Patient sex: M
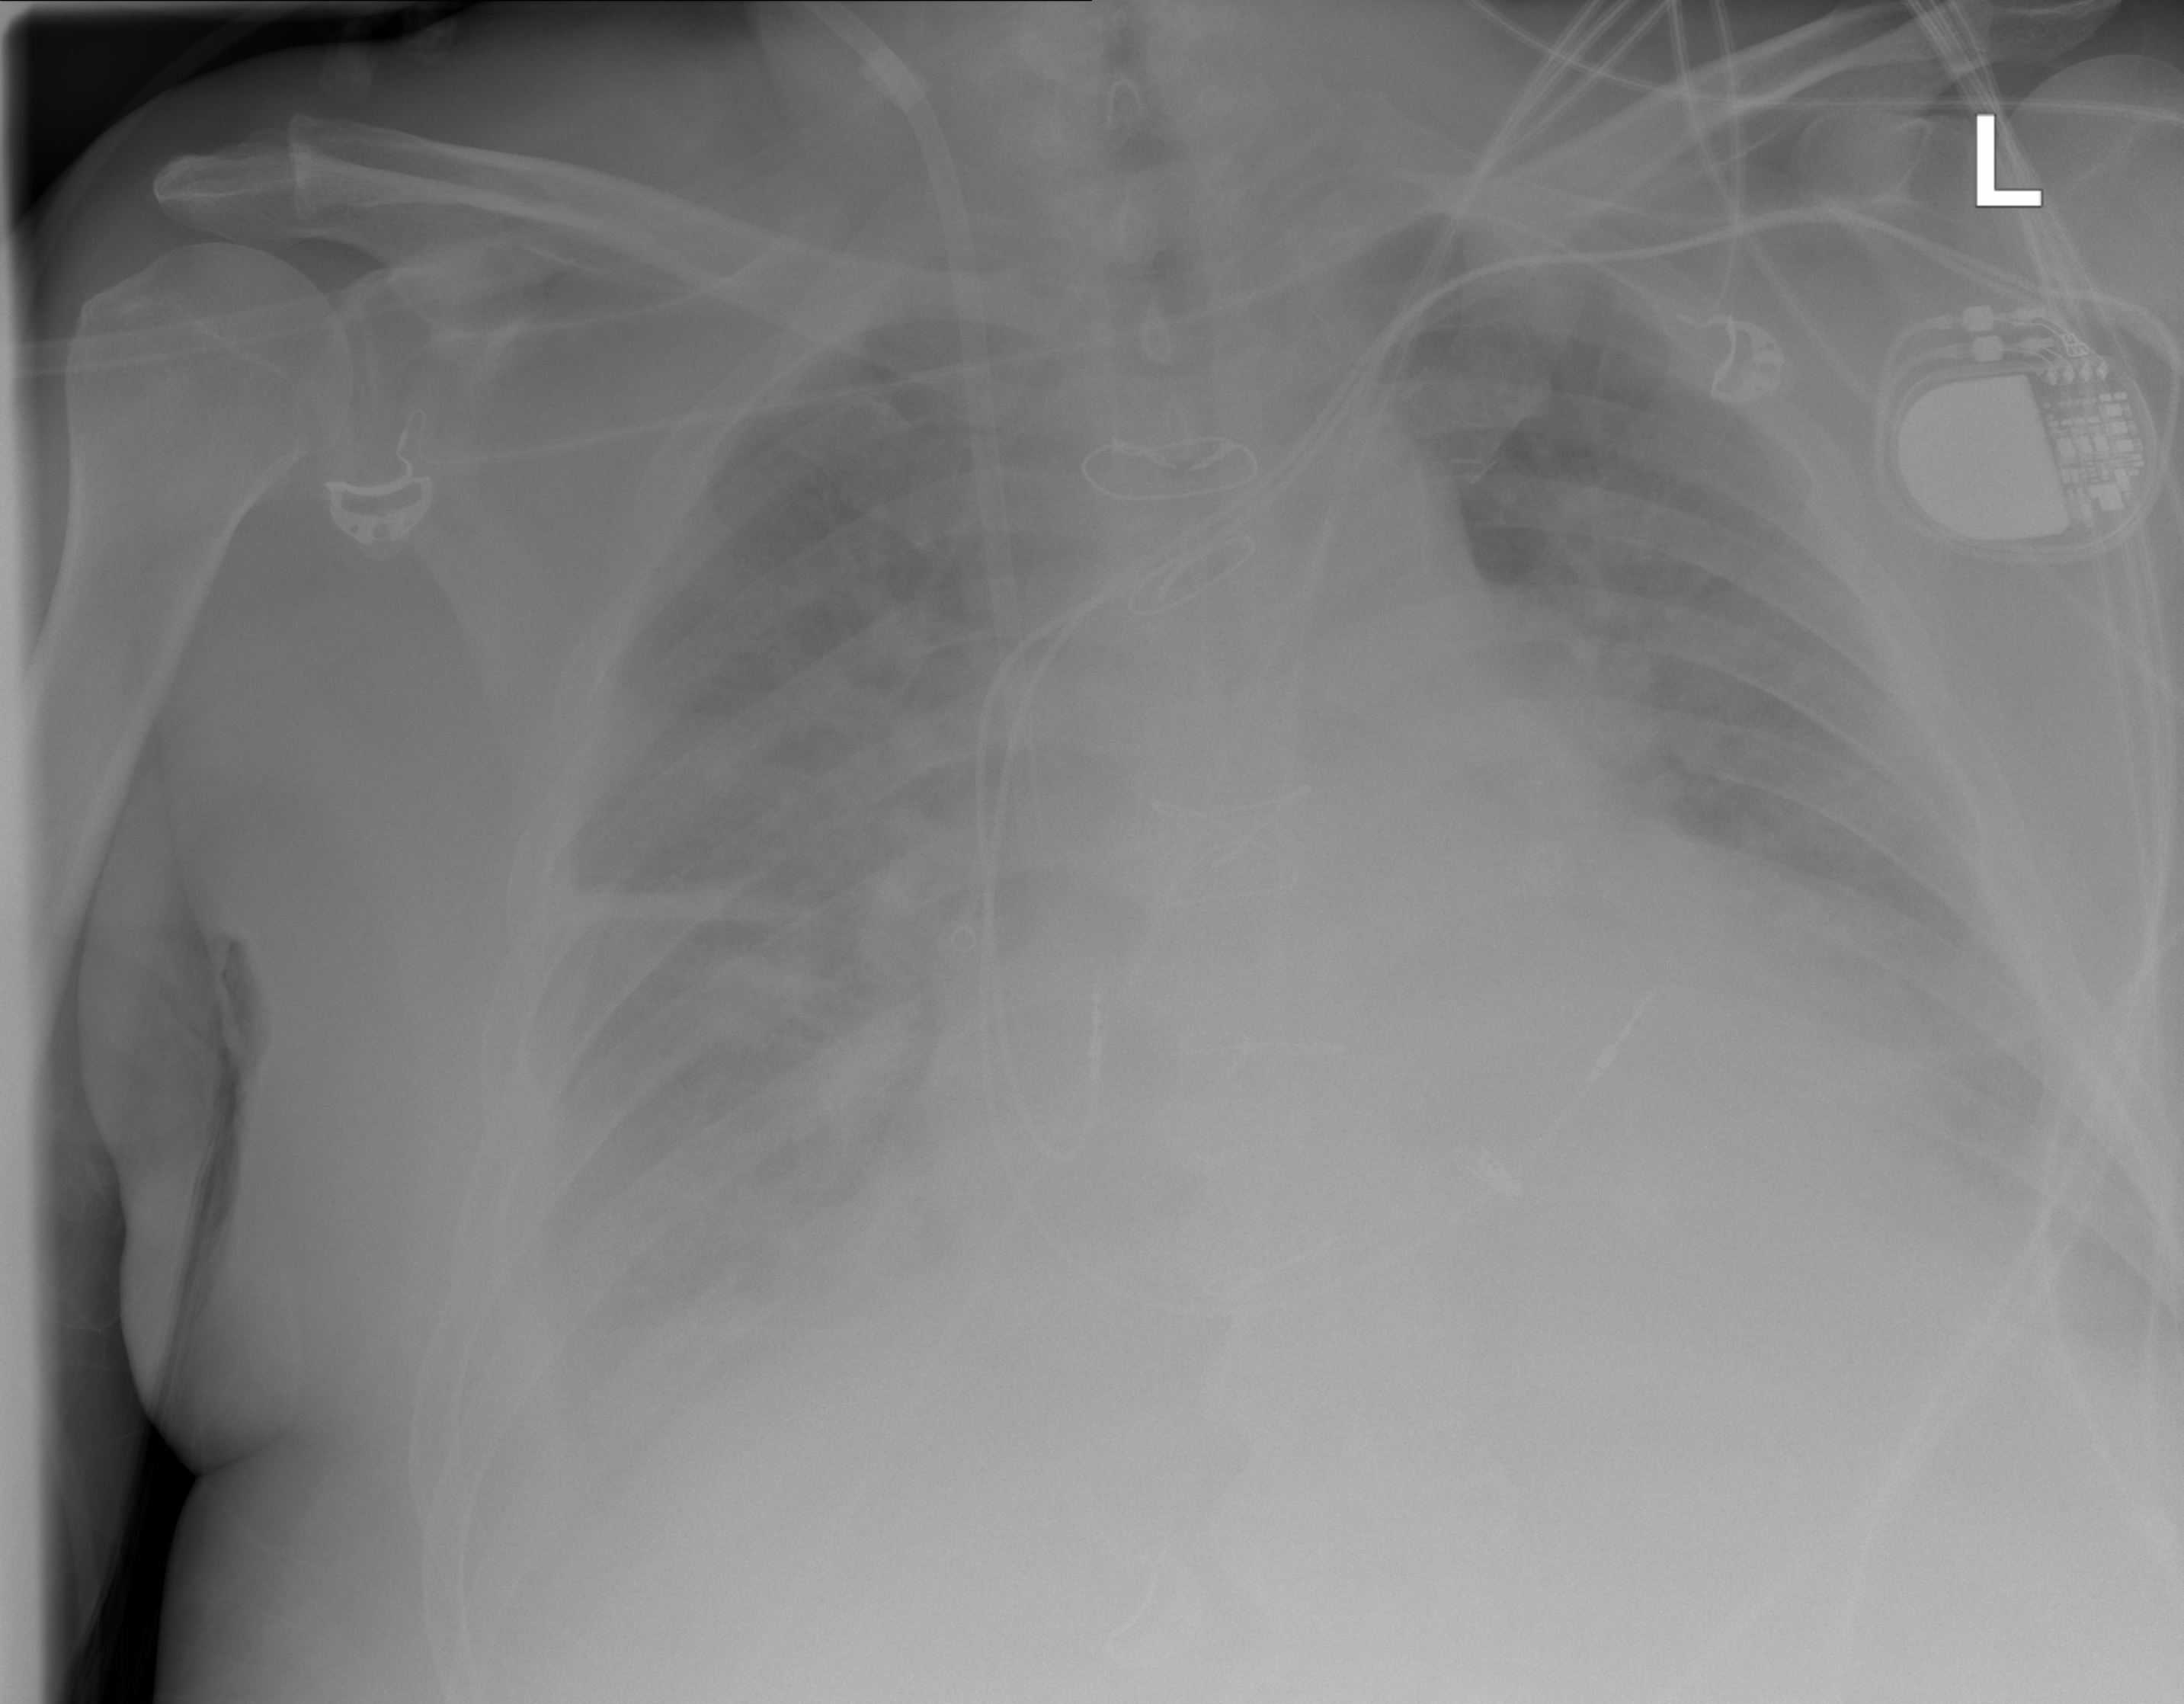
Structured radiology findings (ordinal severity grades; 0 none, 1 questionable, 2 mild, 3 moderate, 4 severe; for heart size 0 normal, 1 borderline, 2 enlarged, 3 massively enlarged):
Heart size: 2
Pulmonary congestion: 2
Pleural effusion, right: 2
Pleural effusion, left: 2
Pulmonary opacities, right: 2
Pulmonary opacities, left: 2
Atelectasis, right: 2
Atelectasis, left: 2